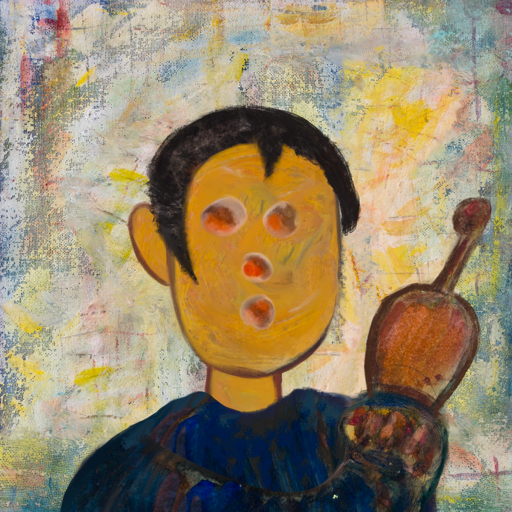
Background: Irani, Head And Neck Front: After_Raid, Face Front: Rupkatha, Bust: Pipe, Hair Front: Roy_Bahadur, Head Accessory: Blank, Second Necklace: Blank, Necklace: Blank, Baby: Blank